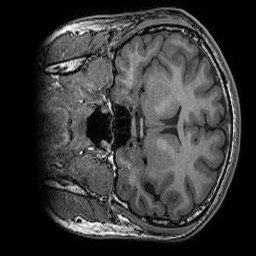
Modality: T1w
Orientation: coronal
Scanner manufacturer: ge
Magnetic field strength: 3 T
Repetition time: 0.008156 s
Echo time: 0.00318 s